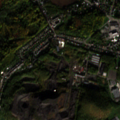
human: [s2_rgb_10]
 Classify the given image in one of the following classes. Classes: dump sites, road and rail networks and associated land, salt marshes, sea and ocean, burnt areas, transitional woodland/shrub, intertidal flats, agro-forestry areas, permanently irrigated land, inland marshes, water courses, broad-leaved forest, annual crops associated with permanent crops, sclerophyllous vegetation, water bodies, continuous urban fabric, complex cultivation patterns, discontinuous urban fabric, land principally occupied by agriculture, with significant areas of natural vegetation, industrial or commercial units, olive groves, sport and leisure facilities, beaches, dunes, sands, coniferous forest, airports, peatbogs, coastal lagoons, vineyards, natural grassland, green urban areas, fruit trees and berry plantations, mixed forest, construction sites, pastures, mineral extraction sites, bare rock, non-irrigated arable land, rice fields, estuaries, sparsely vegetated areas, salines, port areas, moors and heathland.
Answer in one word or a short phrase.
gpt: discontinuous urban fabric, mineral extraction sites, broad-leaved forest, mixed forest